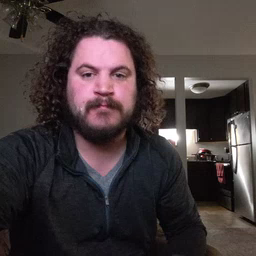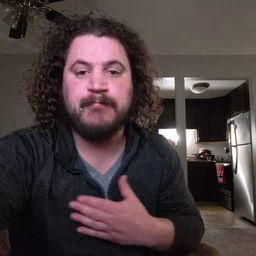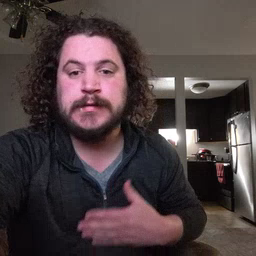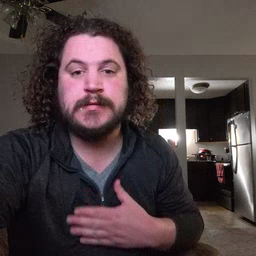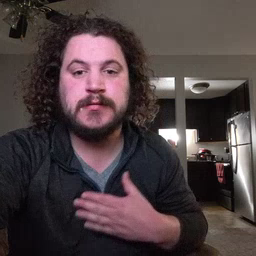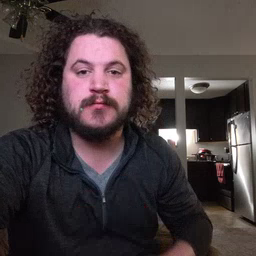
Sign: please